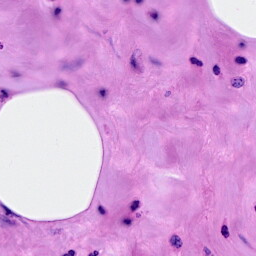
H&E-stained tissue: Breast